Interaction volume radius: 5 \u00c5
Interaction volume height: 15 \u00c5
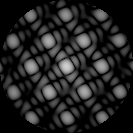
Disorder parameter: 0.08663